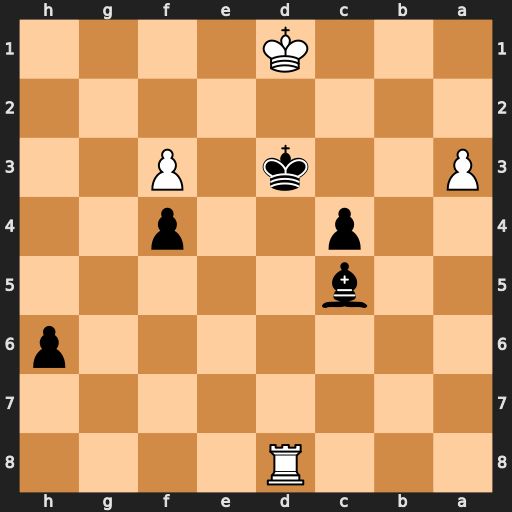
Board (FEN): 3R4/8/7p/2b5/2p2p2/P2k1P2/8/3K4
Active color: b
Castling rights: -
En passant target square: -
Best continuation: Bd4 a4 h5 a5 h4 Rxd4+ Kxd4 a6 h3 a7 h2 Ke2 h1=Q